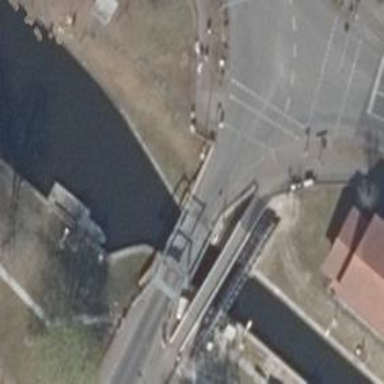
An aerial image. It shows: Drawbridge over waterway.